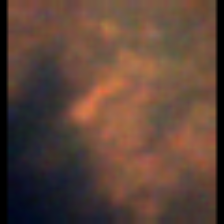
Taxon: Unknown_detritus
Group: Unknown